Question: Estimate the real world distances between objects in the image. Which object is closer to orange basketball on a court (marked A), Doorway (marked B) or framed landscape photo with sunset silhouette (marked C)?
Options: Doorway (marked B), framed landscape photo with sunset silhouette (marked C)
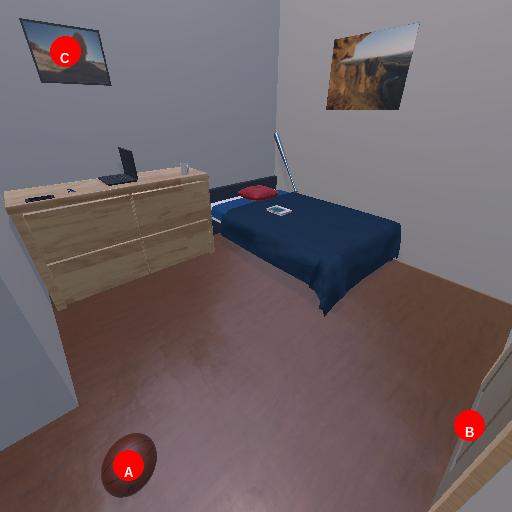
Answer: Doorway (marked B)